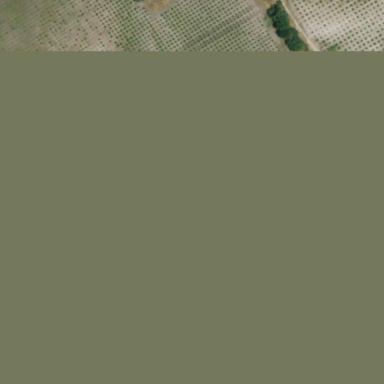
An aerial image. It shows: Orchard.